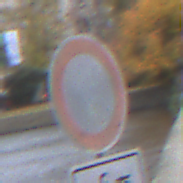
Verkehrszeichen: VerbotFahrzeugeAllerArt
Zusatzzeichen unten: EinspurigeFahrzeugeFrei2
Umgebung: Outdoor, Urban
Tageszeit: MorningAfternoon
Wetter: Overcast
Licht: Natural
Jahreszeit: NotSpecified
Kontrast: LowContrast